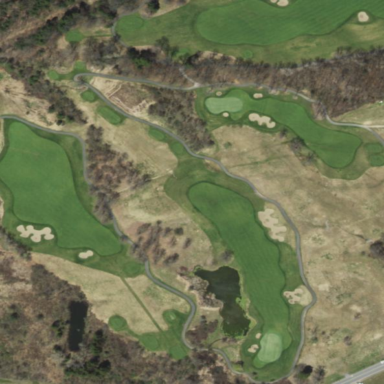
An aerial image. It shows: Rough area on grassy golf course.